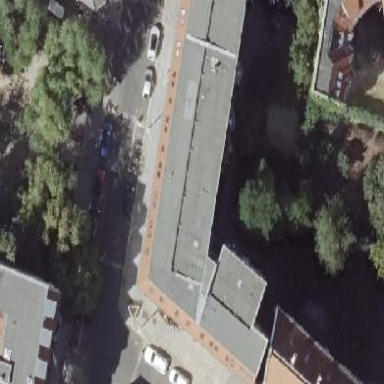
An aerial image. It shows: Building consisting of apartments with double saltbox roof shape.